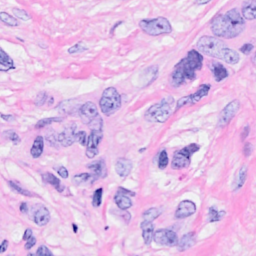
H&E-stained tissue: Breast